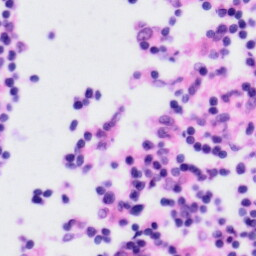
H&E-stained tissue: Tonsil